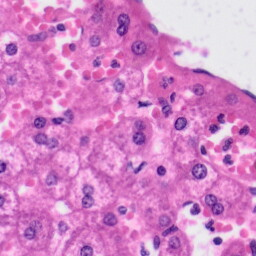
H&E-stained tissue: Liver